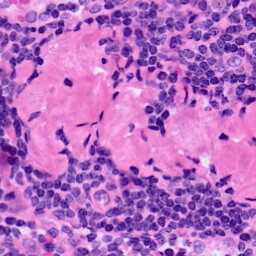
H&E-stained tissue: LymphNode